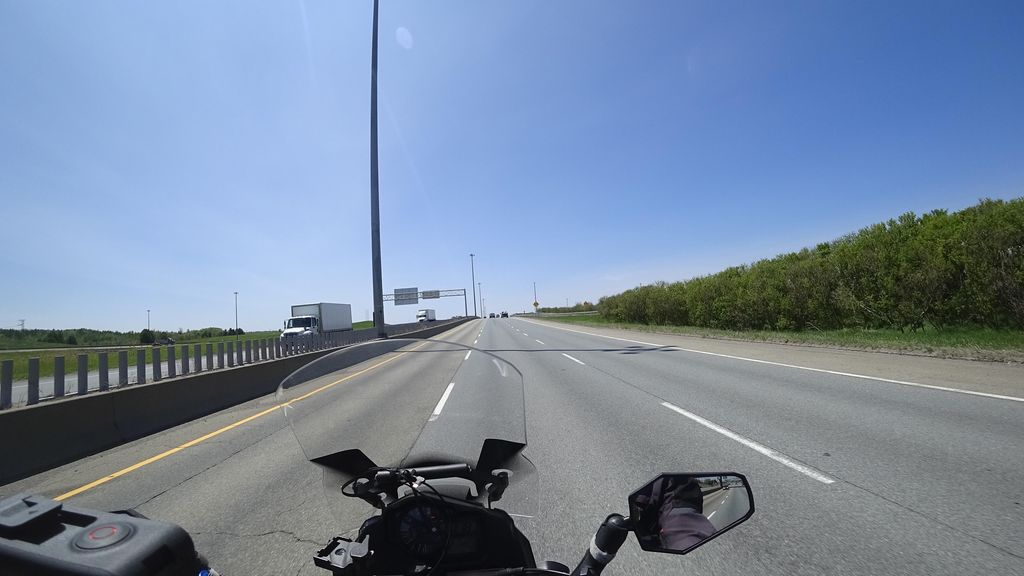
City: quebec_city